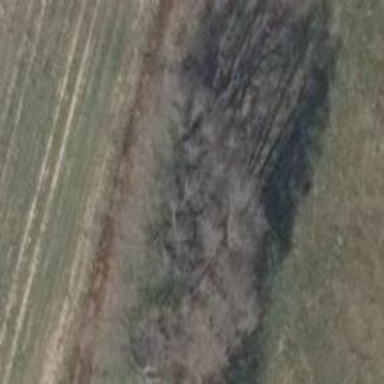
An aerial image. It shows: Row of deciduous broadleaved trees.